Question: I have a table, where one of the columns is of the image type. When using the "ImageLayout" attribute as "Stretch" the background is black. How can I change it to white?

I'm using the "SystemIcons" icon set converted to a bipmap.
'''
private Bitmap GetIcone()
{
return SystemIcons.Warning.ToBitmap();
}
'''
And inserting this way:
'''
row.Cells["ColStatusIcone"].Value = GetIcone(status.icone);
'''
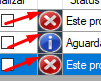
Answer: Edit: If you want to change background color to white only Image cells:
'''
dataGridView1.CellFormatting += (x, y) =>
{
if (y.DesiredType == typeof(Image)){
y.CellStyle.BackColor = Color.White;
}
};
'''
You can try to change your image columns' color to white on . Try this:
'''
dataGridView1.CellFormatting += (x, y) =>
{
if (y.ColumnIndex != 1) //your image cell index
{
return;
}
y.CellStyle.BackColor = Color.White;
};
'''